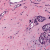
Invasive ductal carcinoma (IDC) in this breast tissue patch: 0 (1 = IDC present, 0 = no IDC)